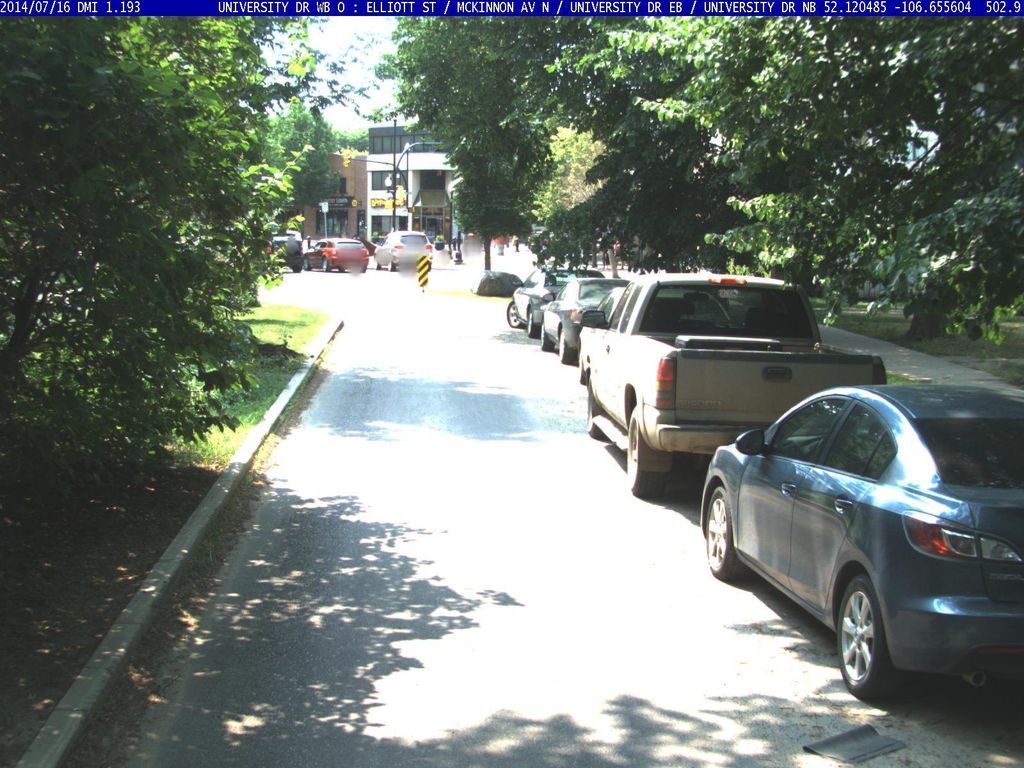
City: saskatoon